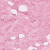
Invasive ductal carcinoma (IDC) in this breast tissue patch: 0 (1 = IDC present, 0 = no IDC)